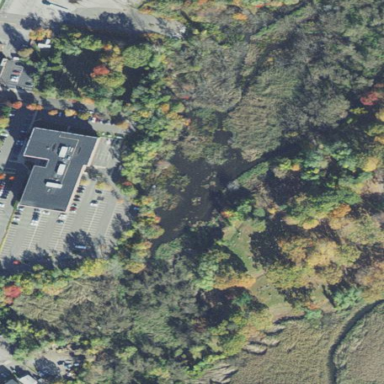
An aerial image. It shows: Wetland area that is mistakenly tagged as cemetery.